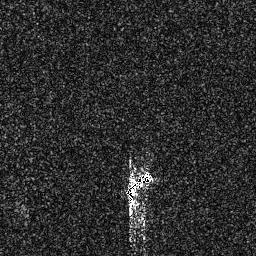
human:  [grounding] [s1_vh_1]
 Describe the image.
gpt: In the satellite image, there is  <ref>1 medium ship </ref> <box>[[47, 65, 59, 78, 0]]</box> located at bottom.